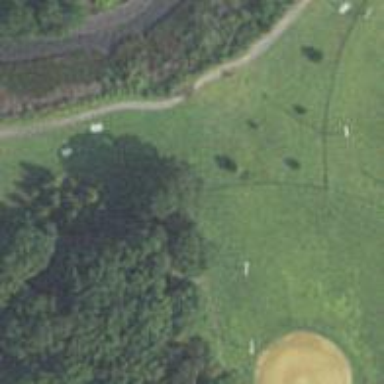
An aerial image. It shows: Disc golf tee area.